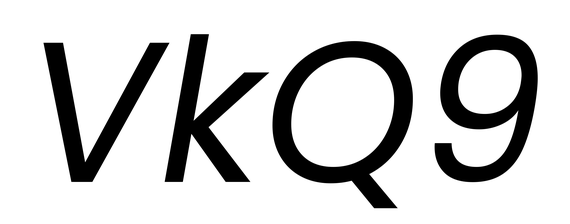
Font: Poppins-Italic